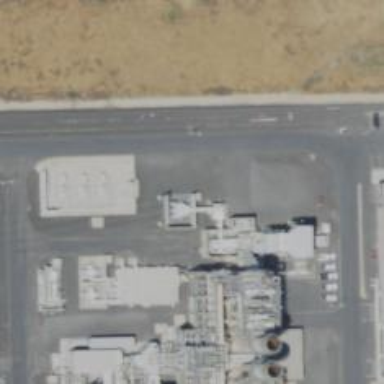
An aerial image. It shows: Gas turbine generator powered by gas.